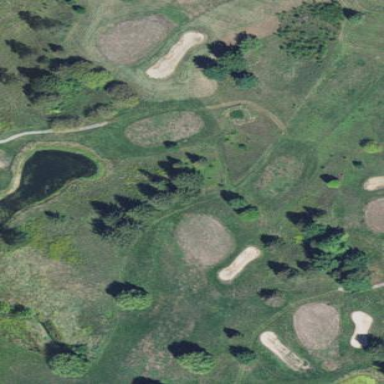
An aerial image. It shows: Rough grassy area used for golf.